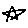
Label: star